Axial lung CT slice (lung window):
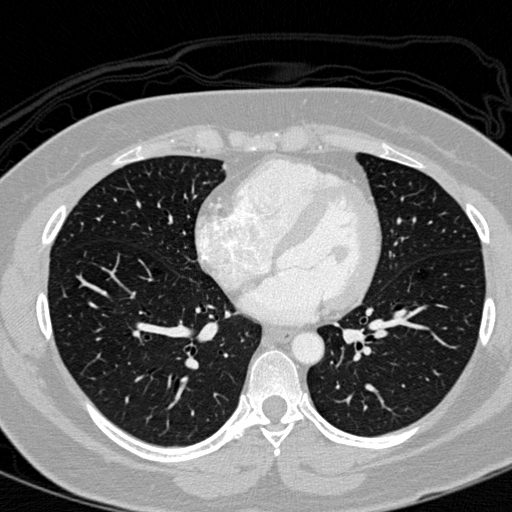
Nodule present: no